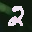
Label: 2